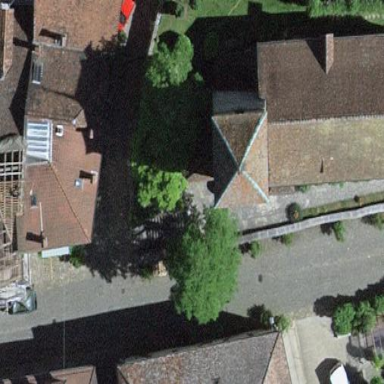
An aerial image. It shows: Church which is place of worship.